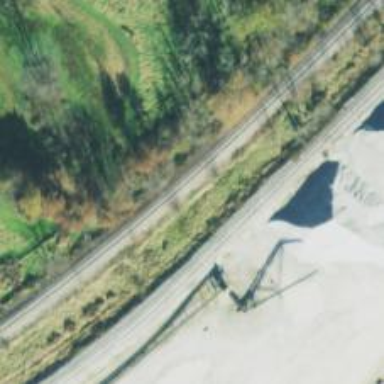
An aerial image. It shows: Railway track.